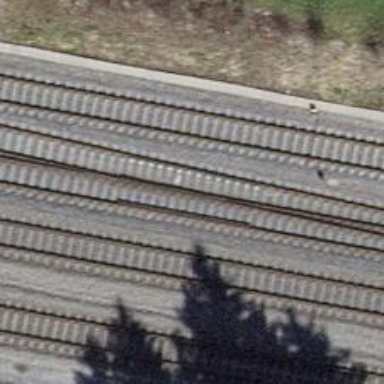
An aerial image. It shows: Single-track railway siding with electrified contact line on embankment.